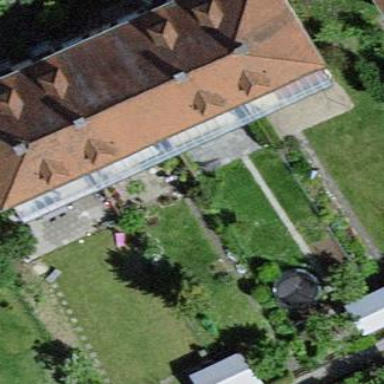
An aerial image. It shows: Terrace building with hipped roof shape.